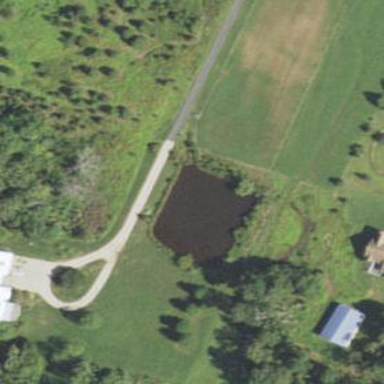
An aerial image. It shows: Peaceful pond surrounded by nature.